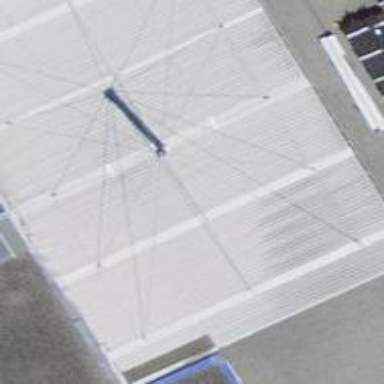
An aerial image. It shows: View of roof of building.